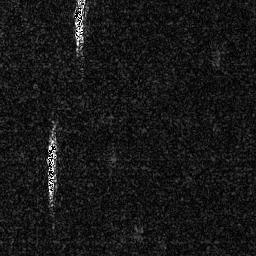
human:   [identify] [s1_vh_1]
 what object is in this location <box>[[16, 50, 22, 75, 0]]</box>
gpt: <ref>1 medium ship at the left</ref>